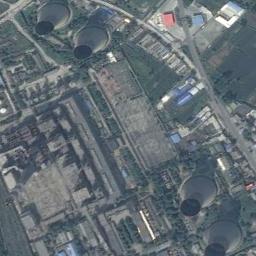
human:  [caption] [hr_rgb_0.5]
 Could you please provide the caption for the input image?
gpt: The thermal power station is next to some buildings and trees .

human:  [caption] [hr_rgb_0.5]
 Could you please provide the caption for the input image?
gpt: There are two thermal power stations and several building blocks .

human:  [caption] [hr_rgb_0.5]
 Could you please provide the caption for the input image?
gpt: In the thermal power station there are neatly planned factories and good greening, and there are four cooling towers .

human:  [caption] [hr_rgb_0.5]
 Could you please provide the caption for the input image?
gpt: Many buildings of different shapes are next to the thermal power station .

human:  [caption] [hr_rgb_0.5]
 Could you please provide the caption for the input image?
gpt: There are many buildings and green trees on the thermal power station .